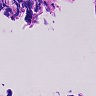
Metastatic tissue present: no